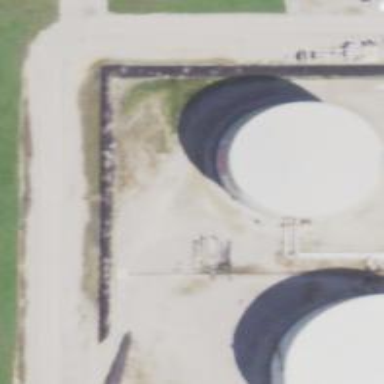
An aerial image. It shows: Storage tank created as man-made structure.